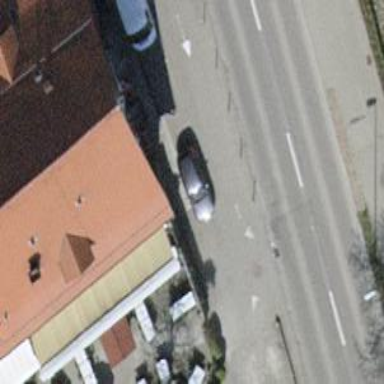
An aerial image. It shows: Restaurant.